Field crop: tomato
Growth stage: 1
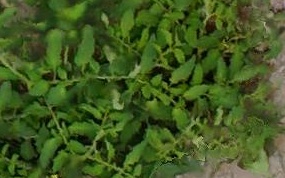
Species: tomato